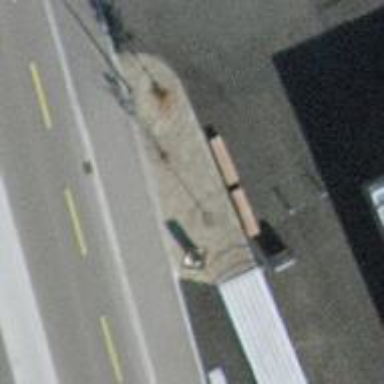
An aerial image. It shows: Brown bench in the vicinity.